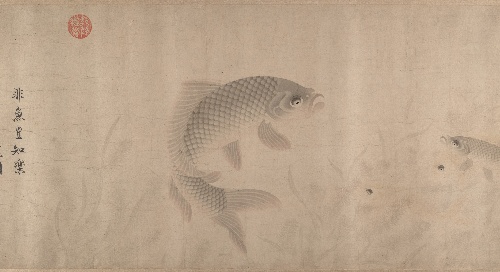
Title: 元  周東卿  魚樂圖  卷|The Pleasures of Fishes
Artist: Zhou Dongqing
Artist bio: Chinese, active late 13th century
Date: dated 1291
Object type: Handscroll
Classification: Paintings
Medium: Handscroll; ink and color on paper
Culture: China
Period: Yuan dynasty (1271–1368)
Dimensions: Image: 12 1/8 x 19 ft 4 in. (30.8 cm x 593.7 cm)
Overall with mounting: 12 5/8 x 441 3/4 in. (32.1 x 1122 cm)
Department: Asian Art
Credit line: From the Collection of A. W. Bahr, Purchase, Fletcher Fund, 1947
Accession year: 1947
Repository: Metropolitan Museum of Art, New York, NY
Tags: Fish